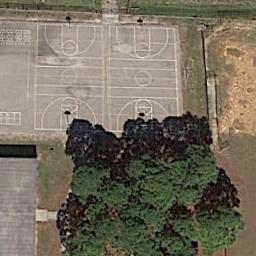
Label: basketball_court